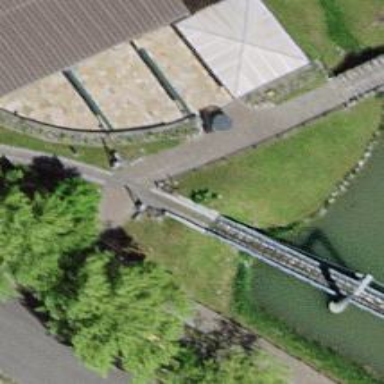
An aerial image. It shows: Miniature railway bridge with suspension structure.